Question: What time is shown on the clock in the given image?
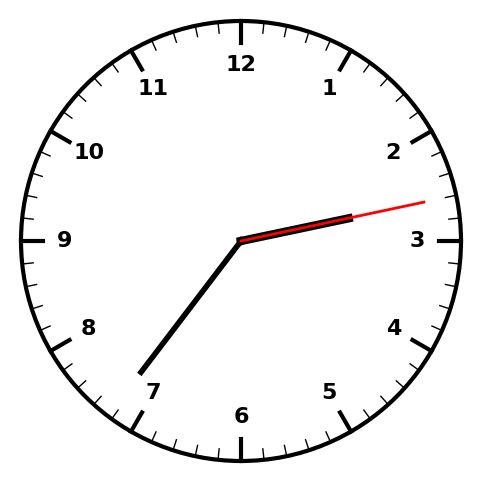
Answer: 02:36:13